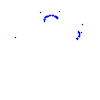
Particle: proton